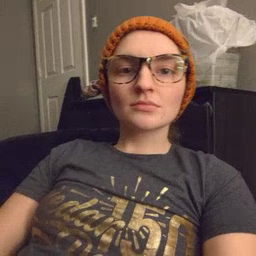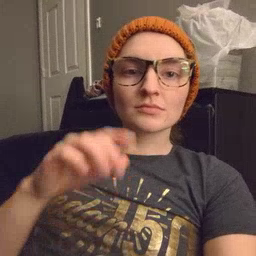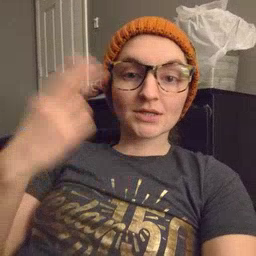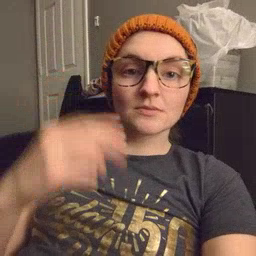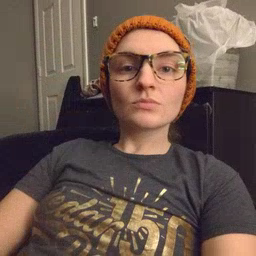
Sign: high